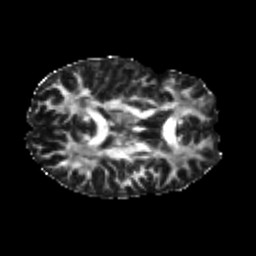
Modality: FA
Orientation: axial
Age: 22
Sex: male
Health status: healthy
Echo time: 0.074 s